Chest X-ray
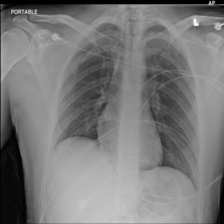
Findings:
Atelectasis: negative
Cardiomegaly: negative
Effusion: negative
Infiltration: negative
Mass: negative
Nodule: negative
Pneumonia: negative
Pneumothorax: negative
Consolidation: negative
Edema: negative
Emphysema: negative
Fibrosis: negative
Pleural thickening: negative
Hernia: negative